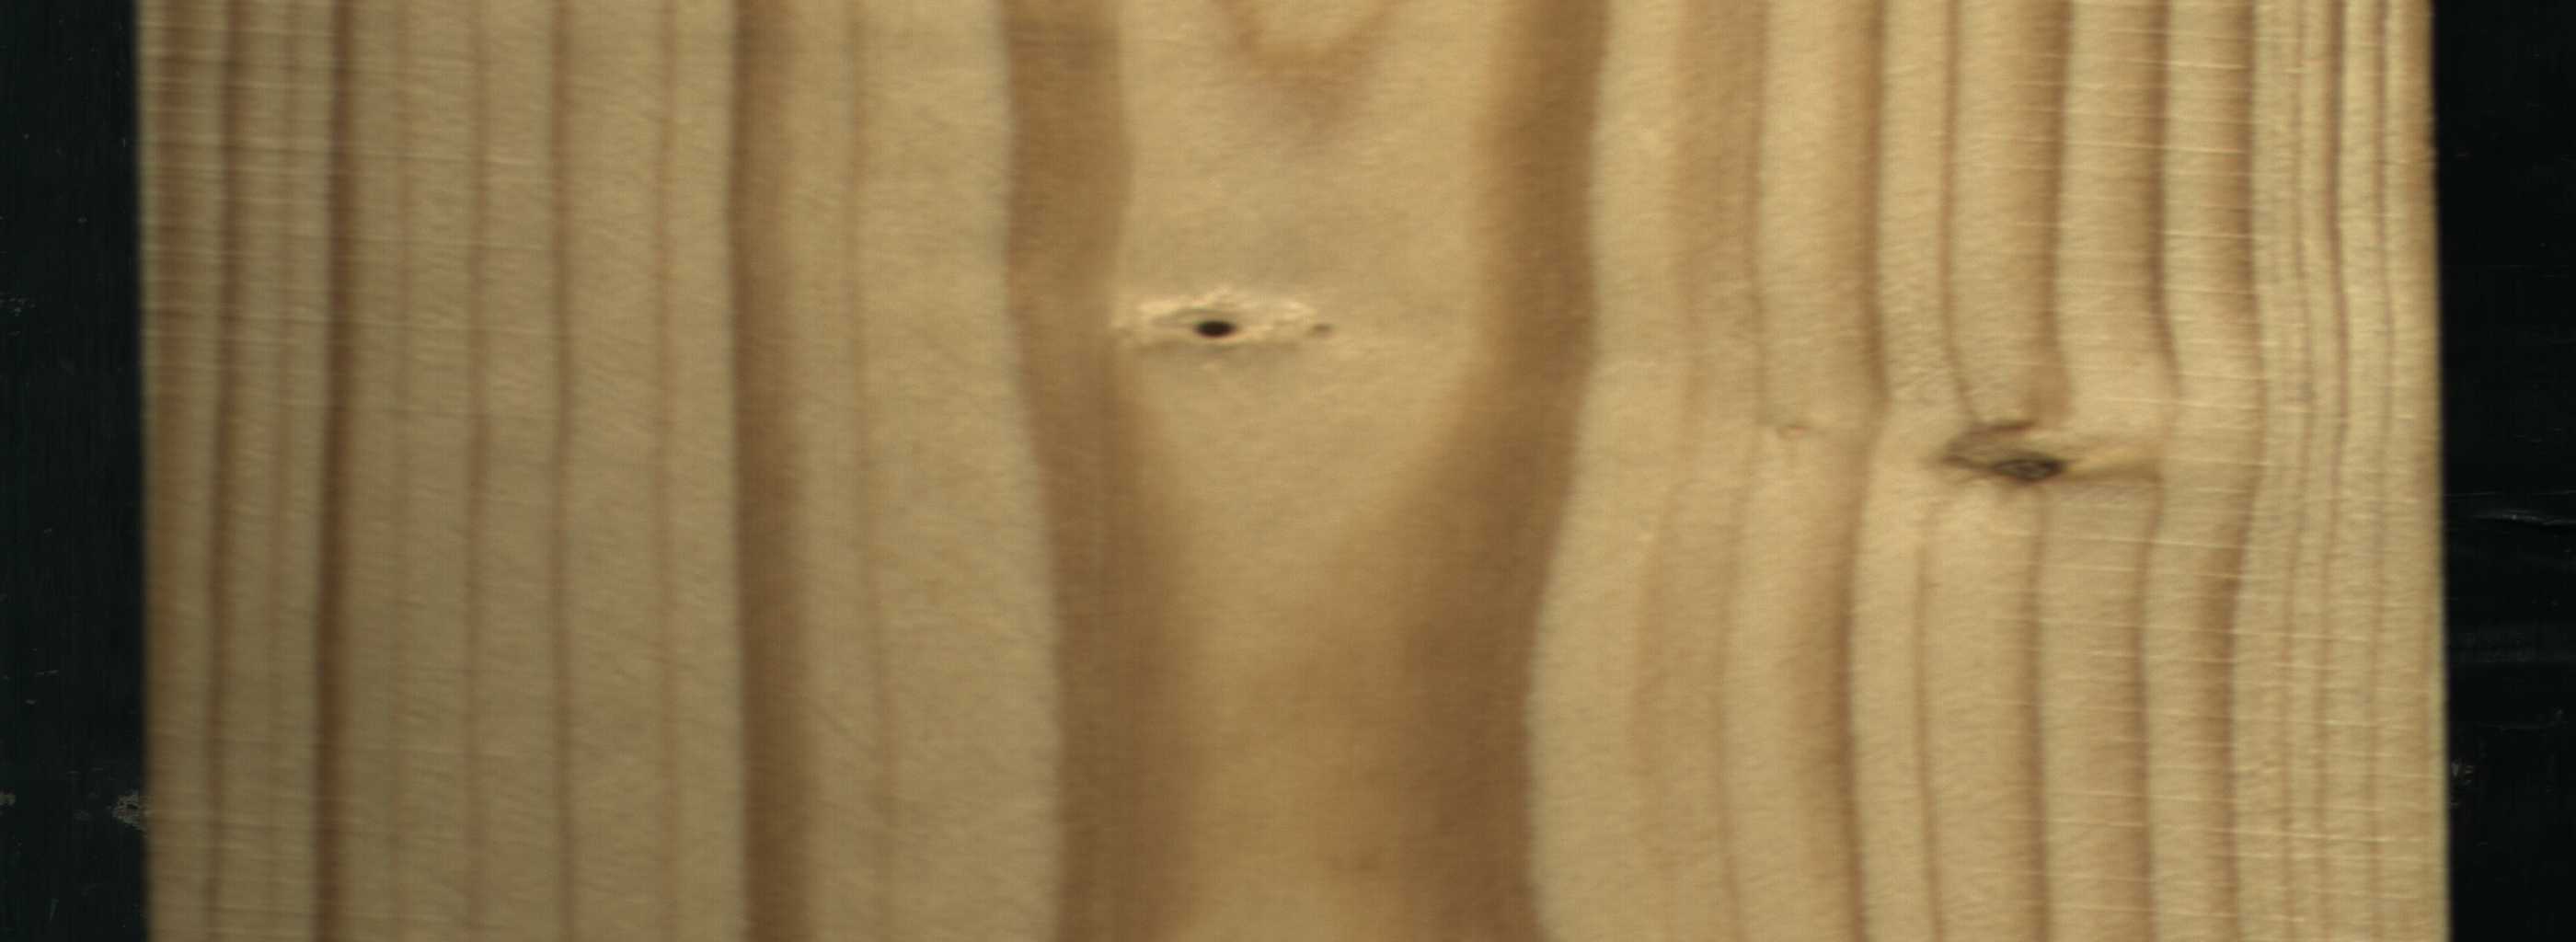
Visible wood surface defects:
Quartzity
Dead_Knot
Live_Knot